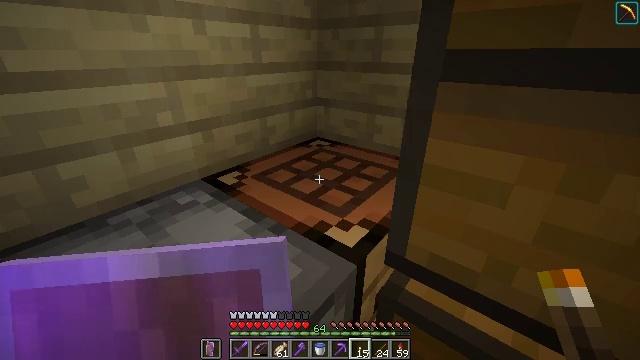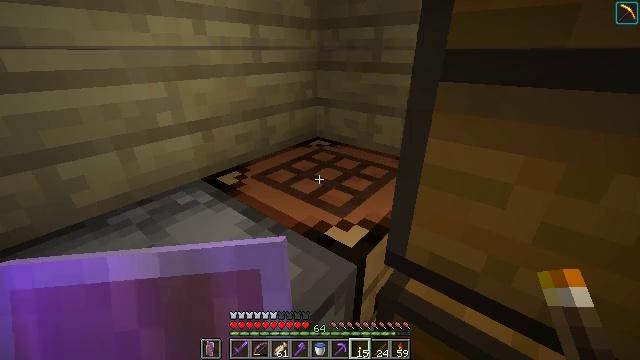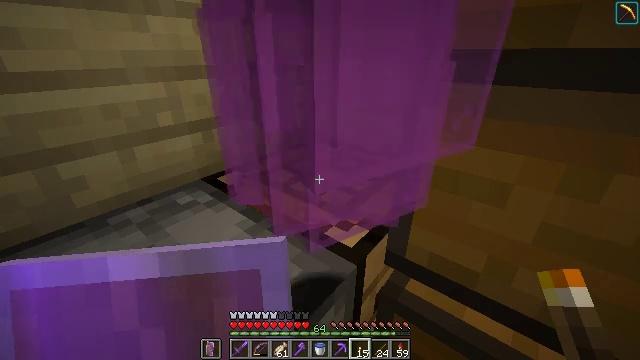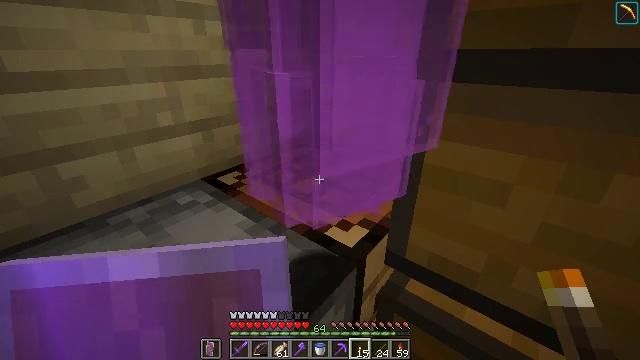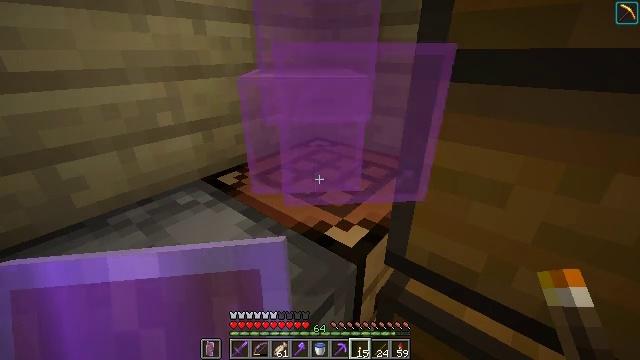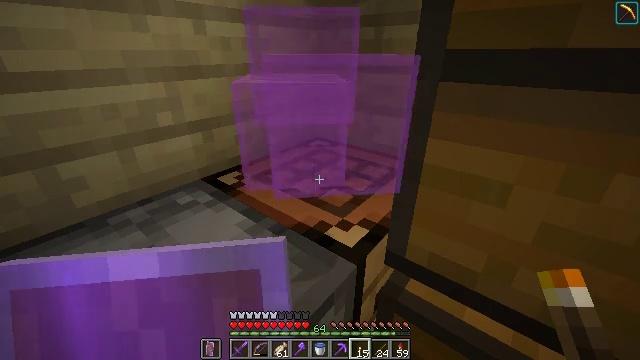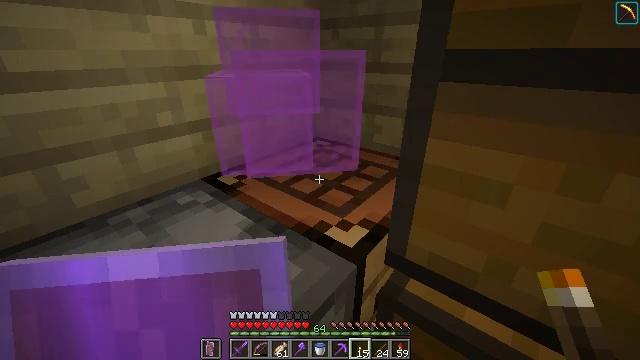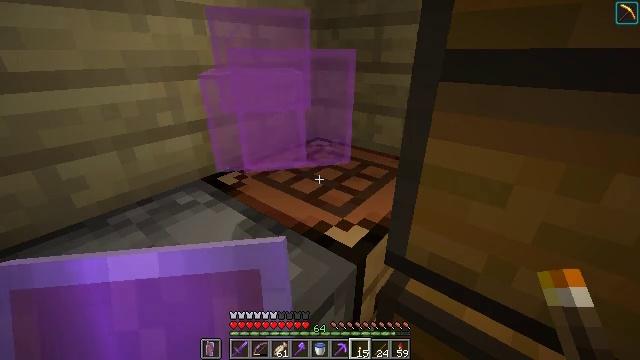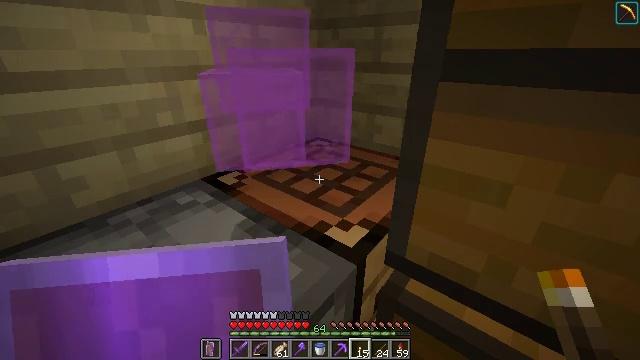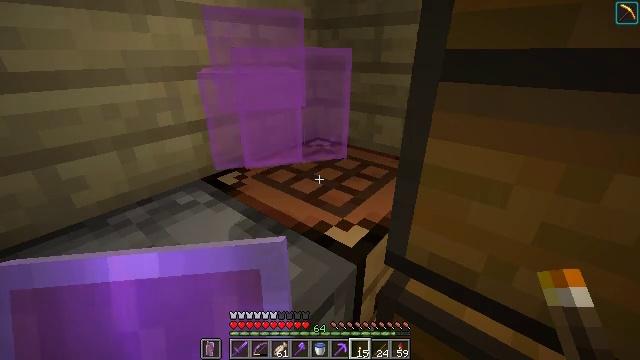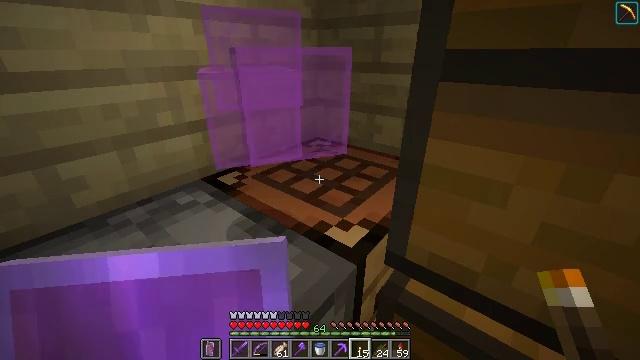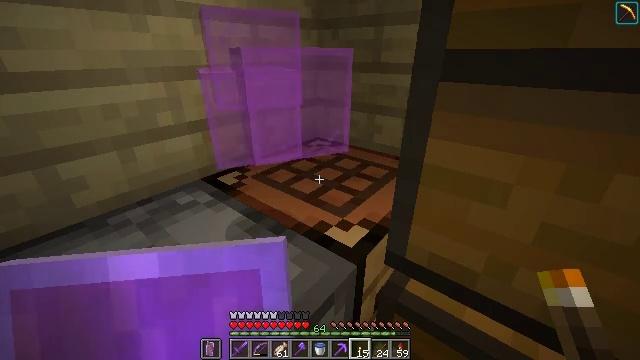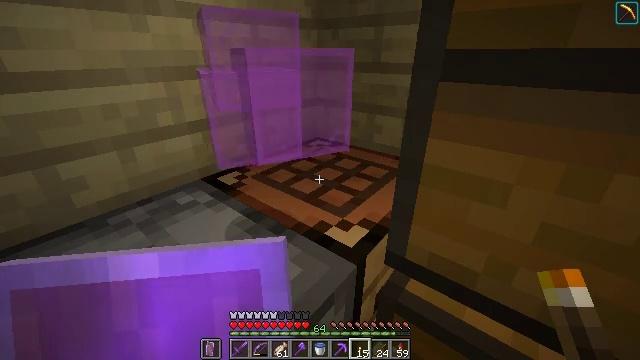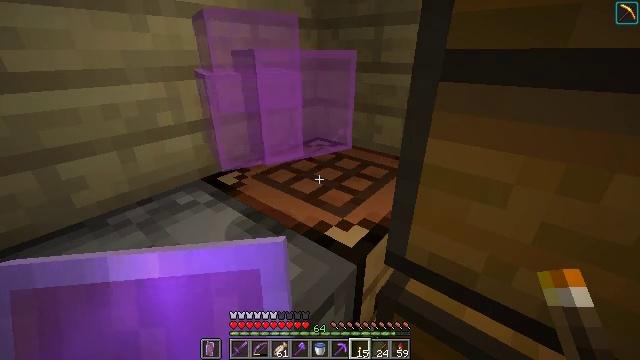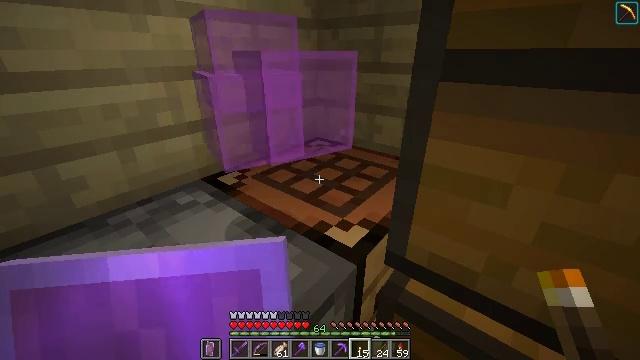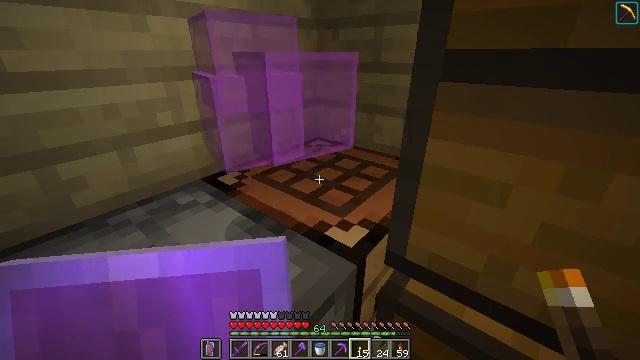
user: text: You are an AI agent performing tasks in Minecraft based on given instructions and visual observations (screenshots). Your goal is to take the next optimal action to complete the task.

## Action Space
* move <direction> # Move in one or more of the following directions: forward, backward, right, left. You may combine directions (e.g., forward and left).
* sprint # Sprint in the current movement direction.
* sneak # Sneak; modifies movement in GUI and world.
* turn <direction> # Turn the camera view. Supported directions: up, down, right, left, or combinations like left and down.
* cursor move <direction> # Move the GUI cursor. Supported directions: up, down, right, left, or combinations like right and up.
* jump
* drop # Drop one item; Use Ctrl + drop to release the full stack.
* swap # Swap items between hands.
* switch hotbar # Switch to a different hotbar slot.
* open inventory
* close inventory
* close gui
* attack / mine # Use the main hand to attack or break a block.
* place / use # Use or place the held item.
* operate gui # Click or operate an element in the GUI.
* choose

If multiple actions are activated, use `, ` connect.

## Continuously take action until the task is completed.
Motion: motion action
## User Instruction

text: Make magenta stained glass pane at the crafting table.
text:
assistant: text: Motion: no_op
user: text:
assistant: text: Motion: no_op
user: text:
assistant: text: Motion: no_op
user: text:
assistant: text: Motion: no_op
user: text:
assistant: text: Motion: no_op
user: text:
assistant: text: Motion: no_op
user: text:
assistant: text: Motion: no_op
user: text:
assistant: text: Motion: no_op
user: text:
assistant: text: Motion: no_op
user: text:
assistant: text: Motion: no_op
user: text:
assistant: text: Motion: no_op
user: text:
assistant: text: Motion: no_op
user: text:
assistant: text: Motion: no_op
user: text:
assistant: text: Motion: no_op
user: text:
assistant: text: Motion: no_op
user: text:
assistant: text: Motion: no_op
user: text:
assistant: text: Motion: no_op
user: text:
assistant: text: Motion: no_op
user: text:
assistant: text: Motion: turn right and up
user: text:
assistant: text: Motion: turn right and down
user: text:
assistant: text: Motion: turn right and down
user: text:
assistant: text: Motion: no_op
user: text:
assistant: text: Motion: no_op
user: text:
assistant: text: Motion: no_op
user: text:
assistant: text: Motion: no_op
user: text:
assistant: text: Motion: no_op
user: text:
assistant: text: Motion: no_op
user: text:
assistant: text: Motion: no_op
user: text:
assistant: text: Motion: turn right and up
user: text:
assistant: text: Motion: turn right and up